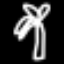
Label: palm tree